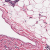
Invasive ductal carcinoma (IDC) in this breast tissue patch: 0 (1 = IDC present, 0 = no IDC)